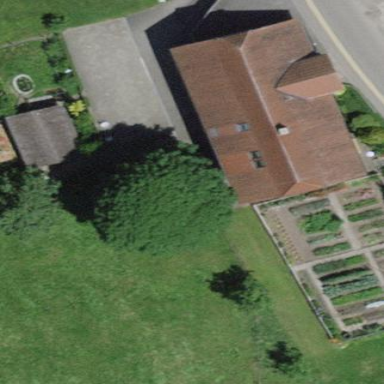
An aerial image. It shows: Farm building.